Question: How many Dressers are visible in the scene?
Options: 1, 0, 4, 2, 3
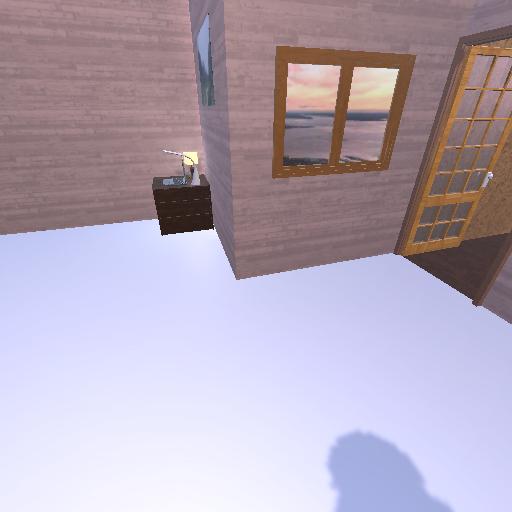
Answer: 1